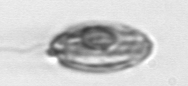
Label: Katodinium_or_Torodinium